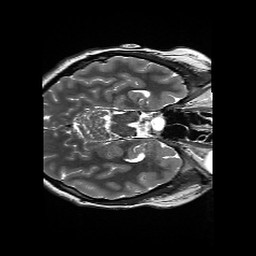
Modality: T2w
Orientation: axial
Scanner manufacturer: siemens
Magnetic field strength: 3 T
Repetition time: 13.52 s
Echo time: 0.088 s